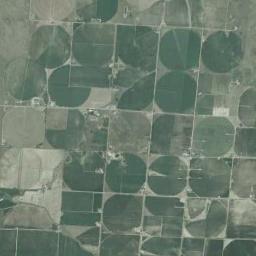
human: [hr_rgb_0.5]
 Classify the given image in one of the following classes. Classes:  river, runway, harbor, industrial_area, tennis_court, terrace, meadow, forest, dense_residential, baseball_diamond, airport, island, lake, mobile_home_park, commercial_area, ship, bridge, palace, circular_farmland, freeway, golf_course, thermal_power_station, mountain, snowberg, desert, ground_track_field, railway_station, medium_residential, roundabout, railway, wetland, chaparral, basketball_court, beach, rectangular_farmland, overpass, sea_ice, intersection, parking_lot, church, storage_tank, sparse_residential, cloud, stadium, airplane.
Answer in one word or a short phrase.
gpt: circular_farmland